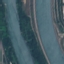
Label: River